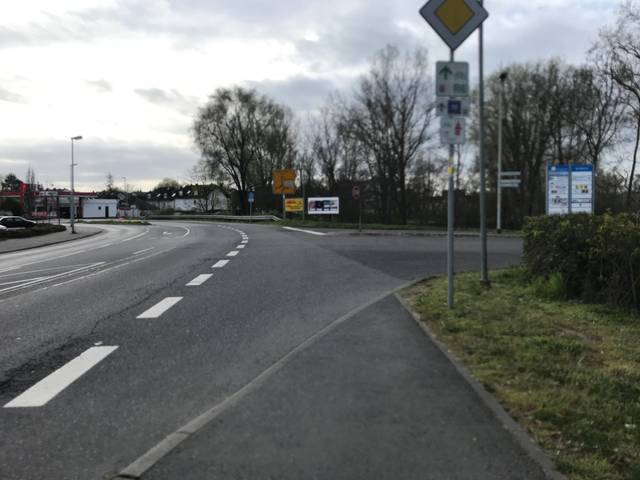
Region: Germany
Coordinates: 49.998, 8.312